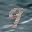
Label: 9